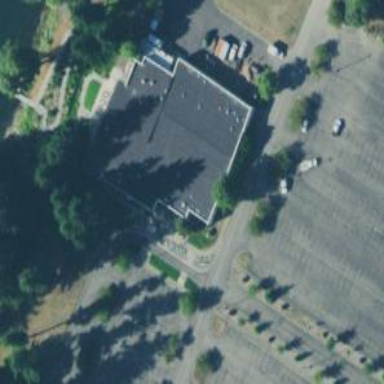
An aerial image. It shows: Conference center building.